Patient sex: F
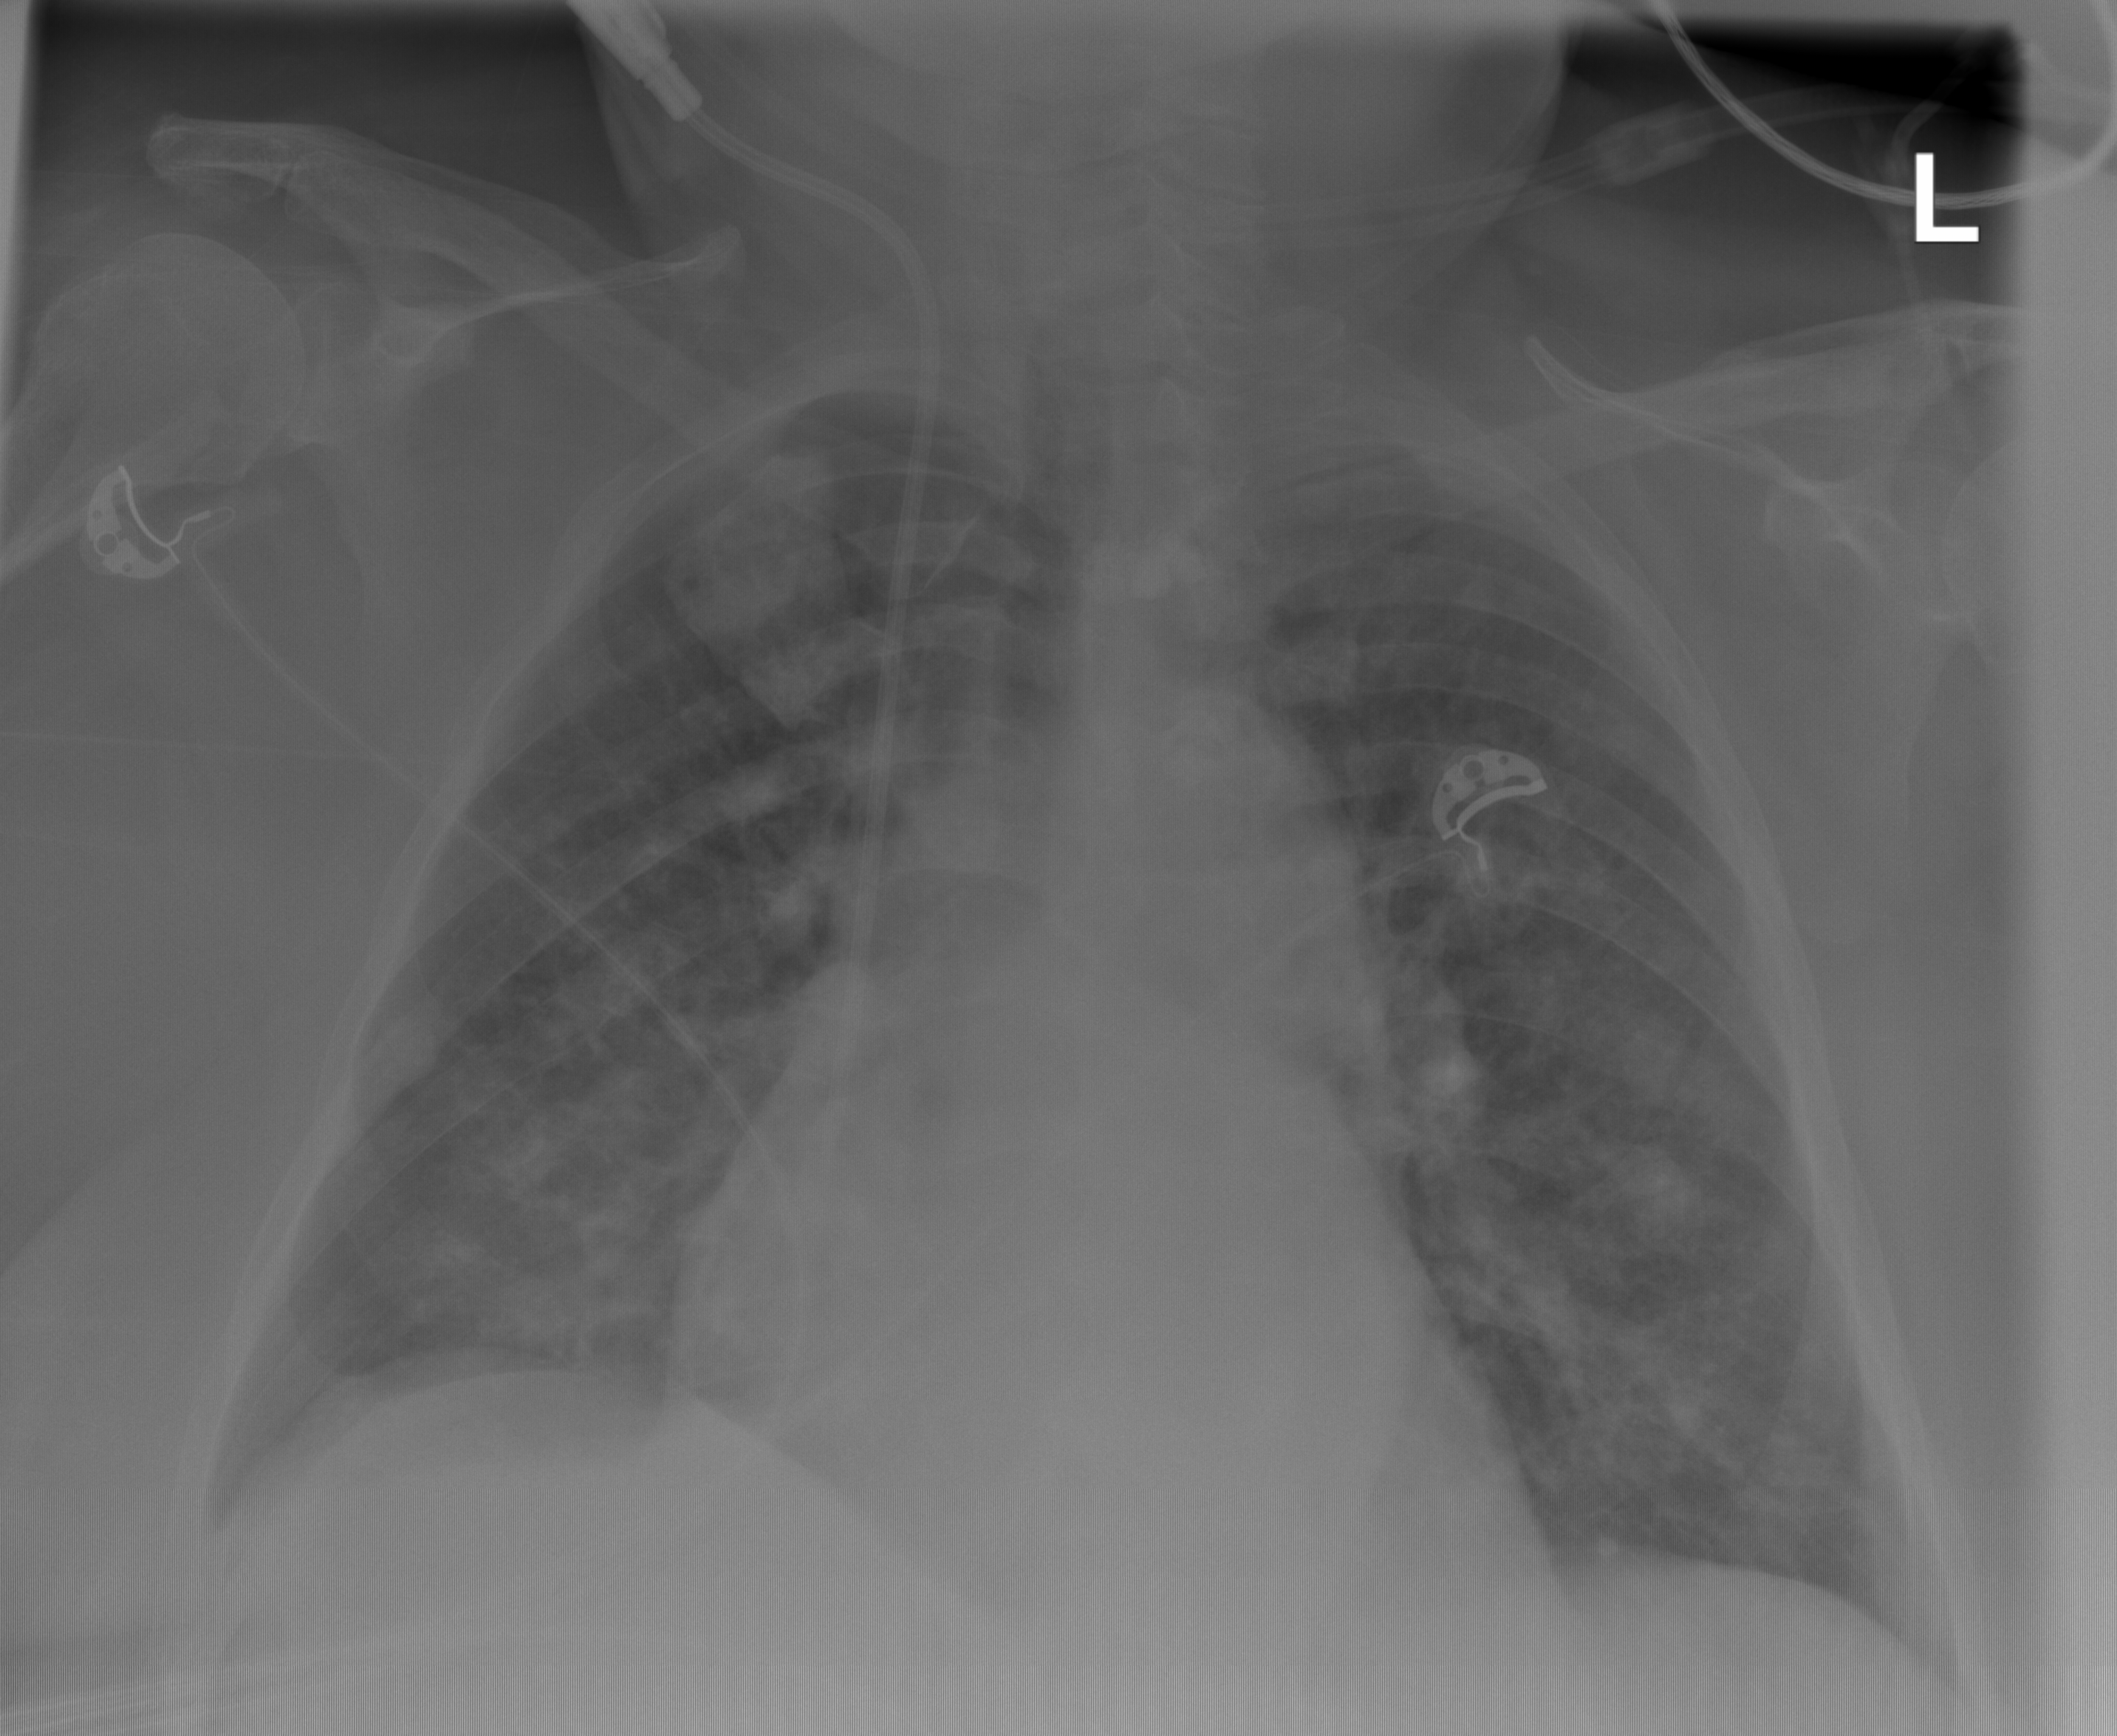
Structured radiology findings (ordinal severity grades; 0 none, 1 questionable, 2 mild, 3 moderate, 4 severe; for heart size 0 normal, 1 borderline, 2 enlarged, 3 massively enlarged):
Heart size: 1
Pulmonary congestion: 0
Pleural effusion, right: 2
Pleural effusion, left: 0
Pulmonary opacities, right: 3
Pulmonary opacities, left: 2
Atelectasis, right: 2
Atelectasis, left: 2